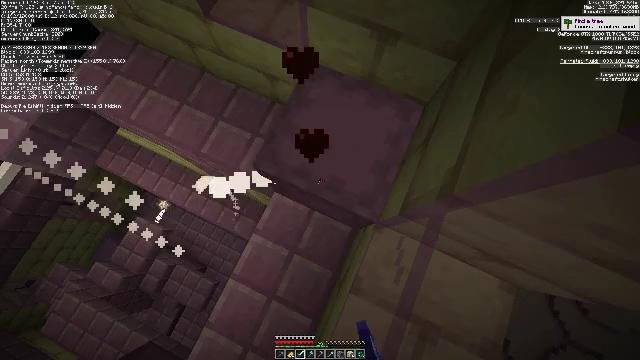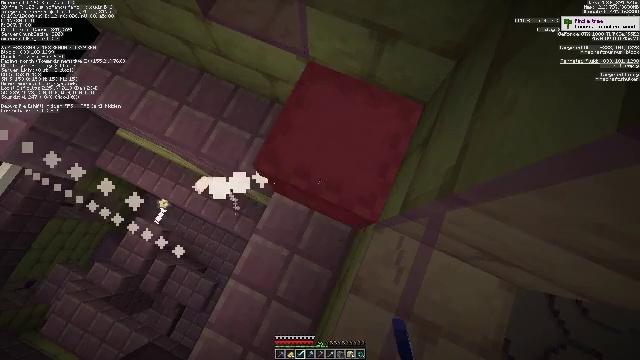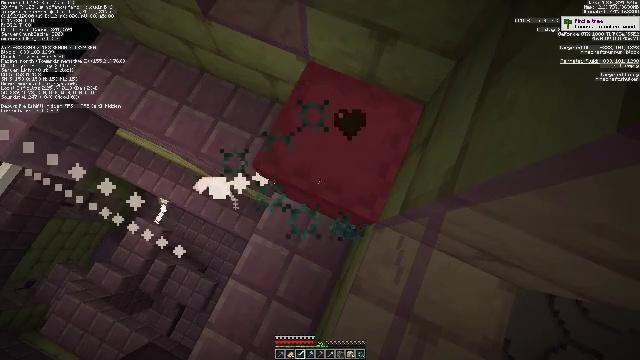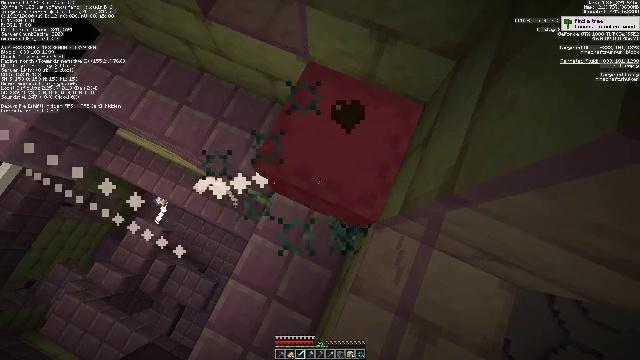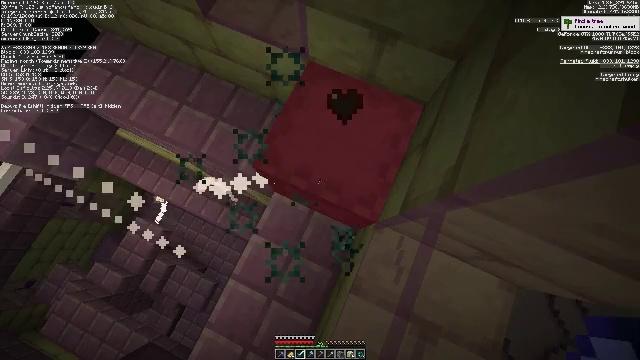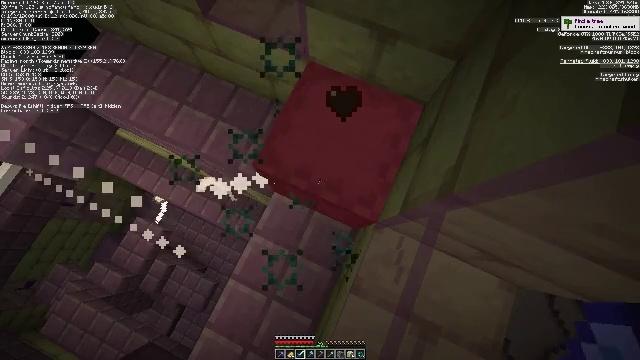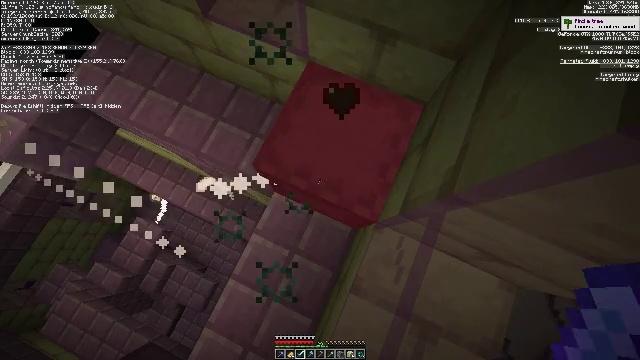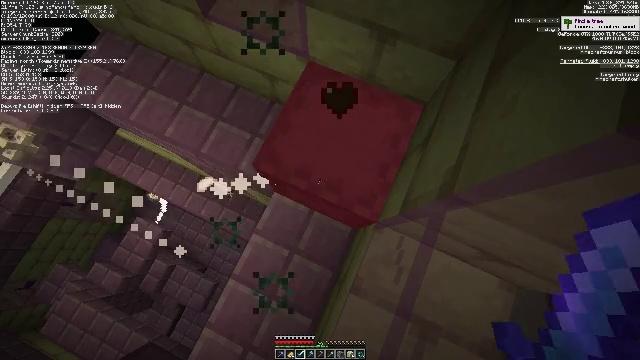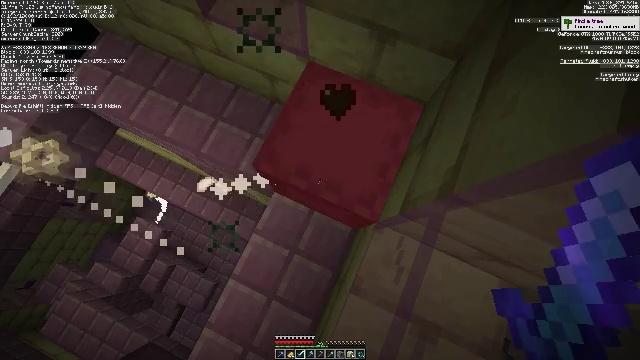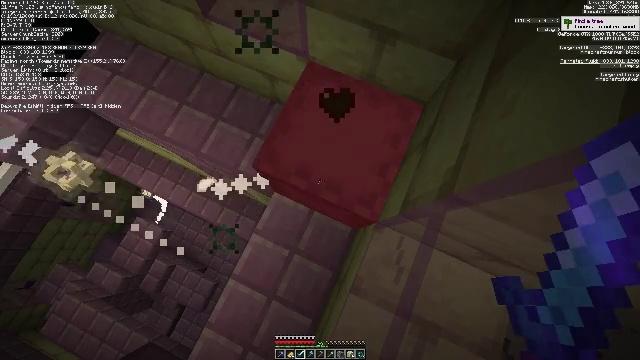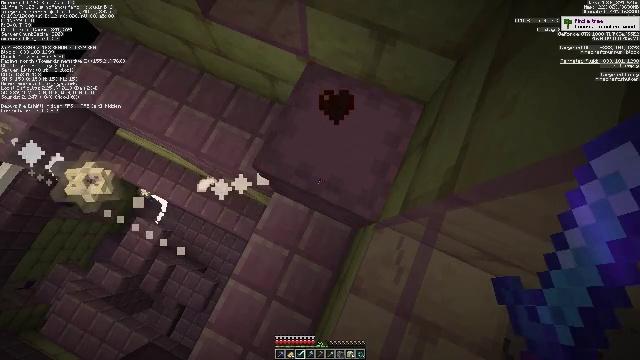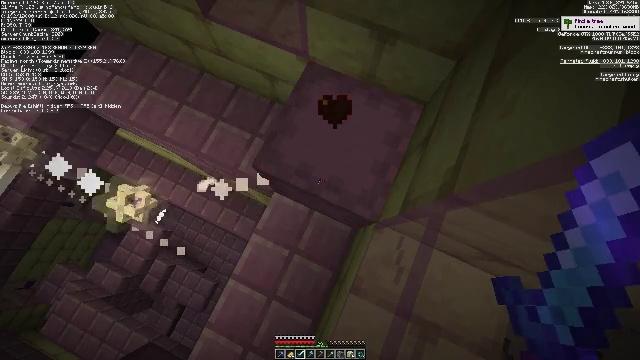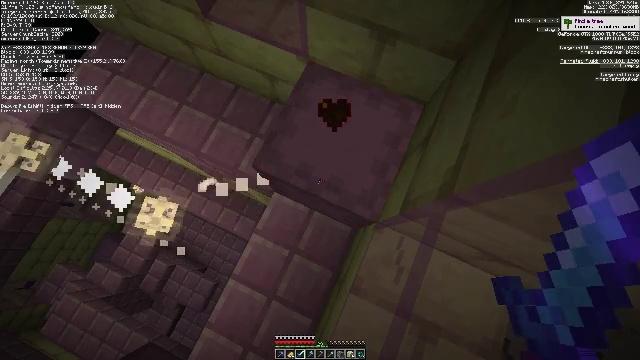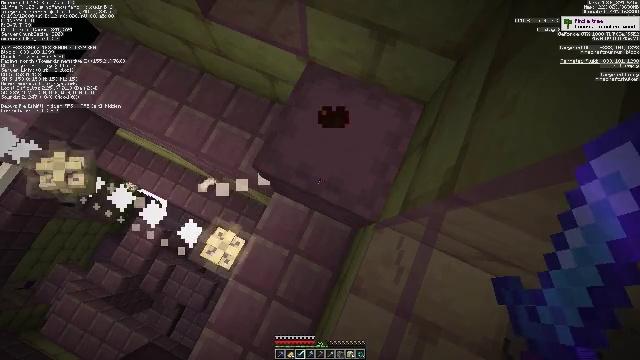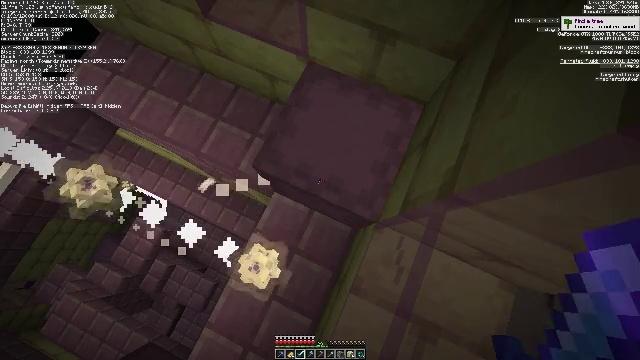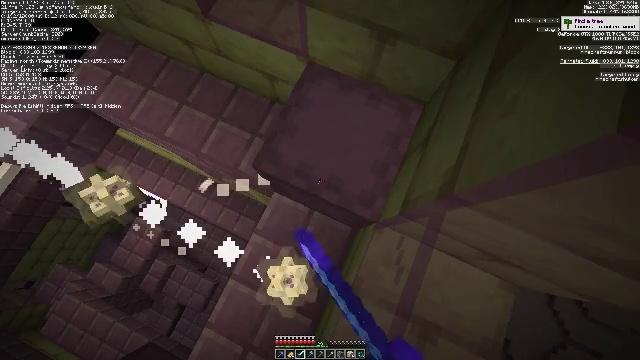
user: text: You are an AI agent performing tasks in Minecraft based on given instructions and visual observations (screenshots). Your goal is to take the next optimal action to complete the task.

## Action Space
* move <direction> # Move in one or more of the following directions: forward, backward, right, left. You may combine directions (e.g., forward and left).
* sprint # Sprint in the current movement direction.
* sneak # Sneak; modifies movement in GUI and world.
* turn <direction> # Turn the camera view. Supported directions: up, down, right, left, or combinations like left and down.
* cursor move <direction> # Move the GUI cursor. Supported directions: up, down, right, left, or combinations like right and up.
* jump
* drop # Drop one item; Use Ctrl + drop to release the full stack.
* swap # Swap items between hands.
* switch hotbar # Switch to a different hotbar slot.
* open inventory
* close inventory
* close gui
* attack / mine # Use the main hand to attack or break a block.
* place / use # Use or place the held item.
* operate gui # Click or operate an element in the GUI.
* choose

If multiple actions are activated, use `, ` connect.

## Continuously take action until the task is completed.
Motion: motion action
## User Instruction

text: Hunt a shulker.
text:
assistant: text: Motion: no_op
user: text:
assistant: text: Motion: no_op
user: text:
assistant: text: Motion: no_op
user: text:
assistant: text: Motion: no_op
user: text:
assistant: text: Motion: no_op
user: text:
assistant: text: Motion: no_op
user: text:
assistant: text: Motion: no_op
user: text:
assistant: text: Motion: no_op
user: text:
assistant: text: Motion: no_op
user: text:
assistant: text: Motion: no_op
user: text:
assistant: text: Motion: no_op
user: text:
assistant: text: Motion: no_op
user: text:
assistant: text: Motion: no_op
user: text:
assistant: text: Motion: attack / mine
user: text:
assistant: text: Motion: attack / mine
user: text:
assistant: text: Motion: attack / mine
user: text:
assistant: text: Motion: no_op
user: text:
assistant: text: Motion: no_op
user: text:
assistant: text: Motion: no_op